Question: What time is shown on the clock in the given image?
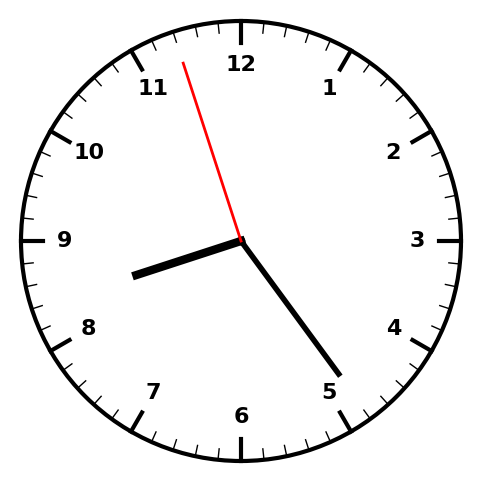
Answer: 08:23:57